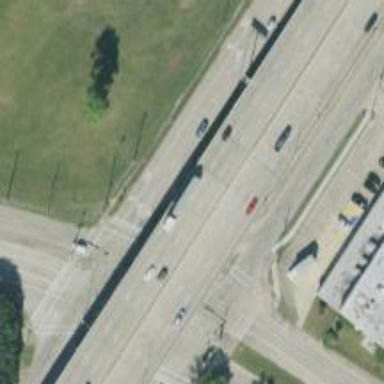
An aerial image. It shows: Trunk link highway.